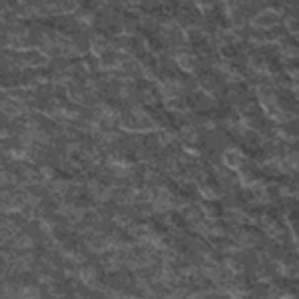
Label: frost